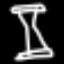
Label: hourglass